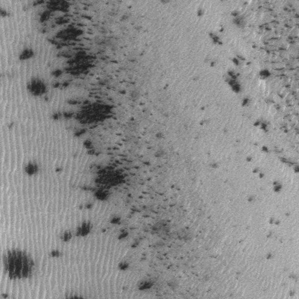
Label: frost